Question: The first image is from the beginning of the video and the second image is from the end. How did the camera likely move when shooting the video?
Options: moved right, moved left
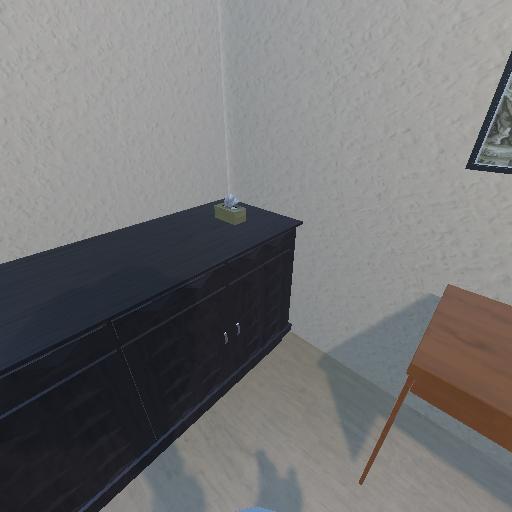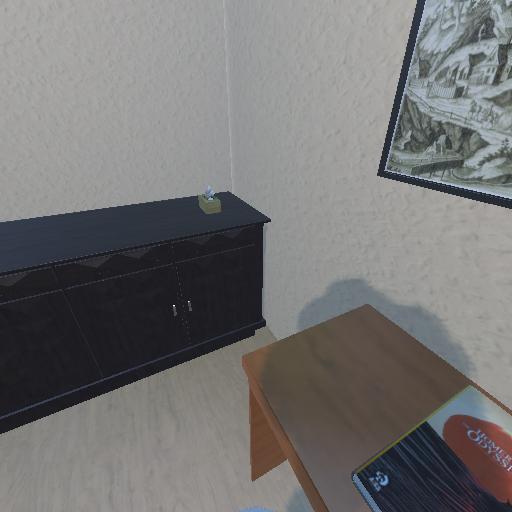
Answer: moved right